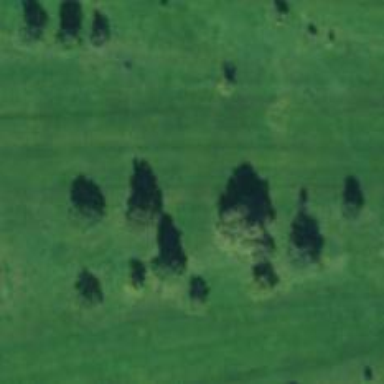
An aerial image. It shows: Golf hole.